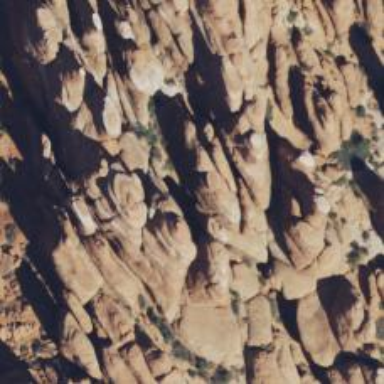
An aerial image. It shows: Cliff in nature.